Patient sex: M
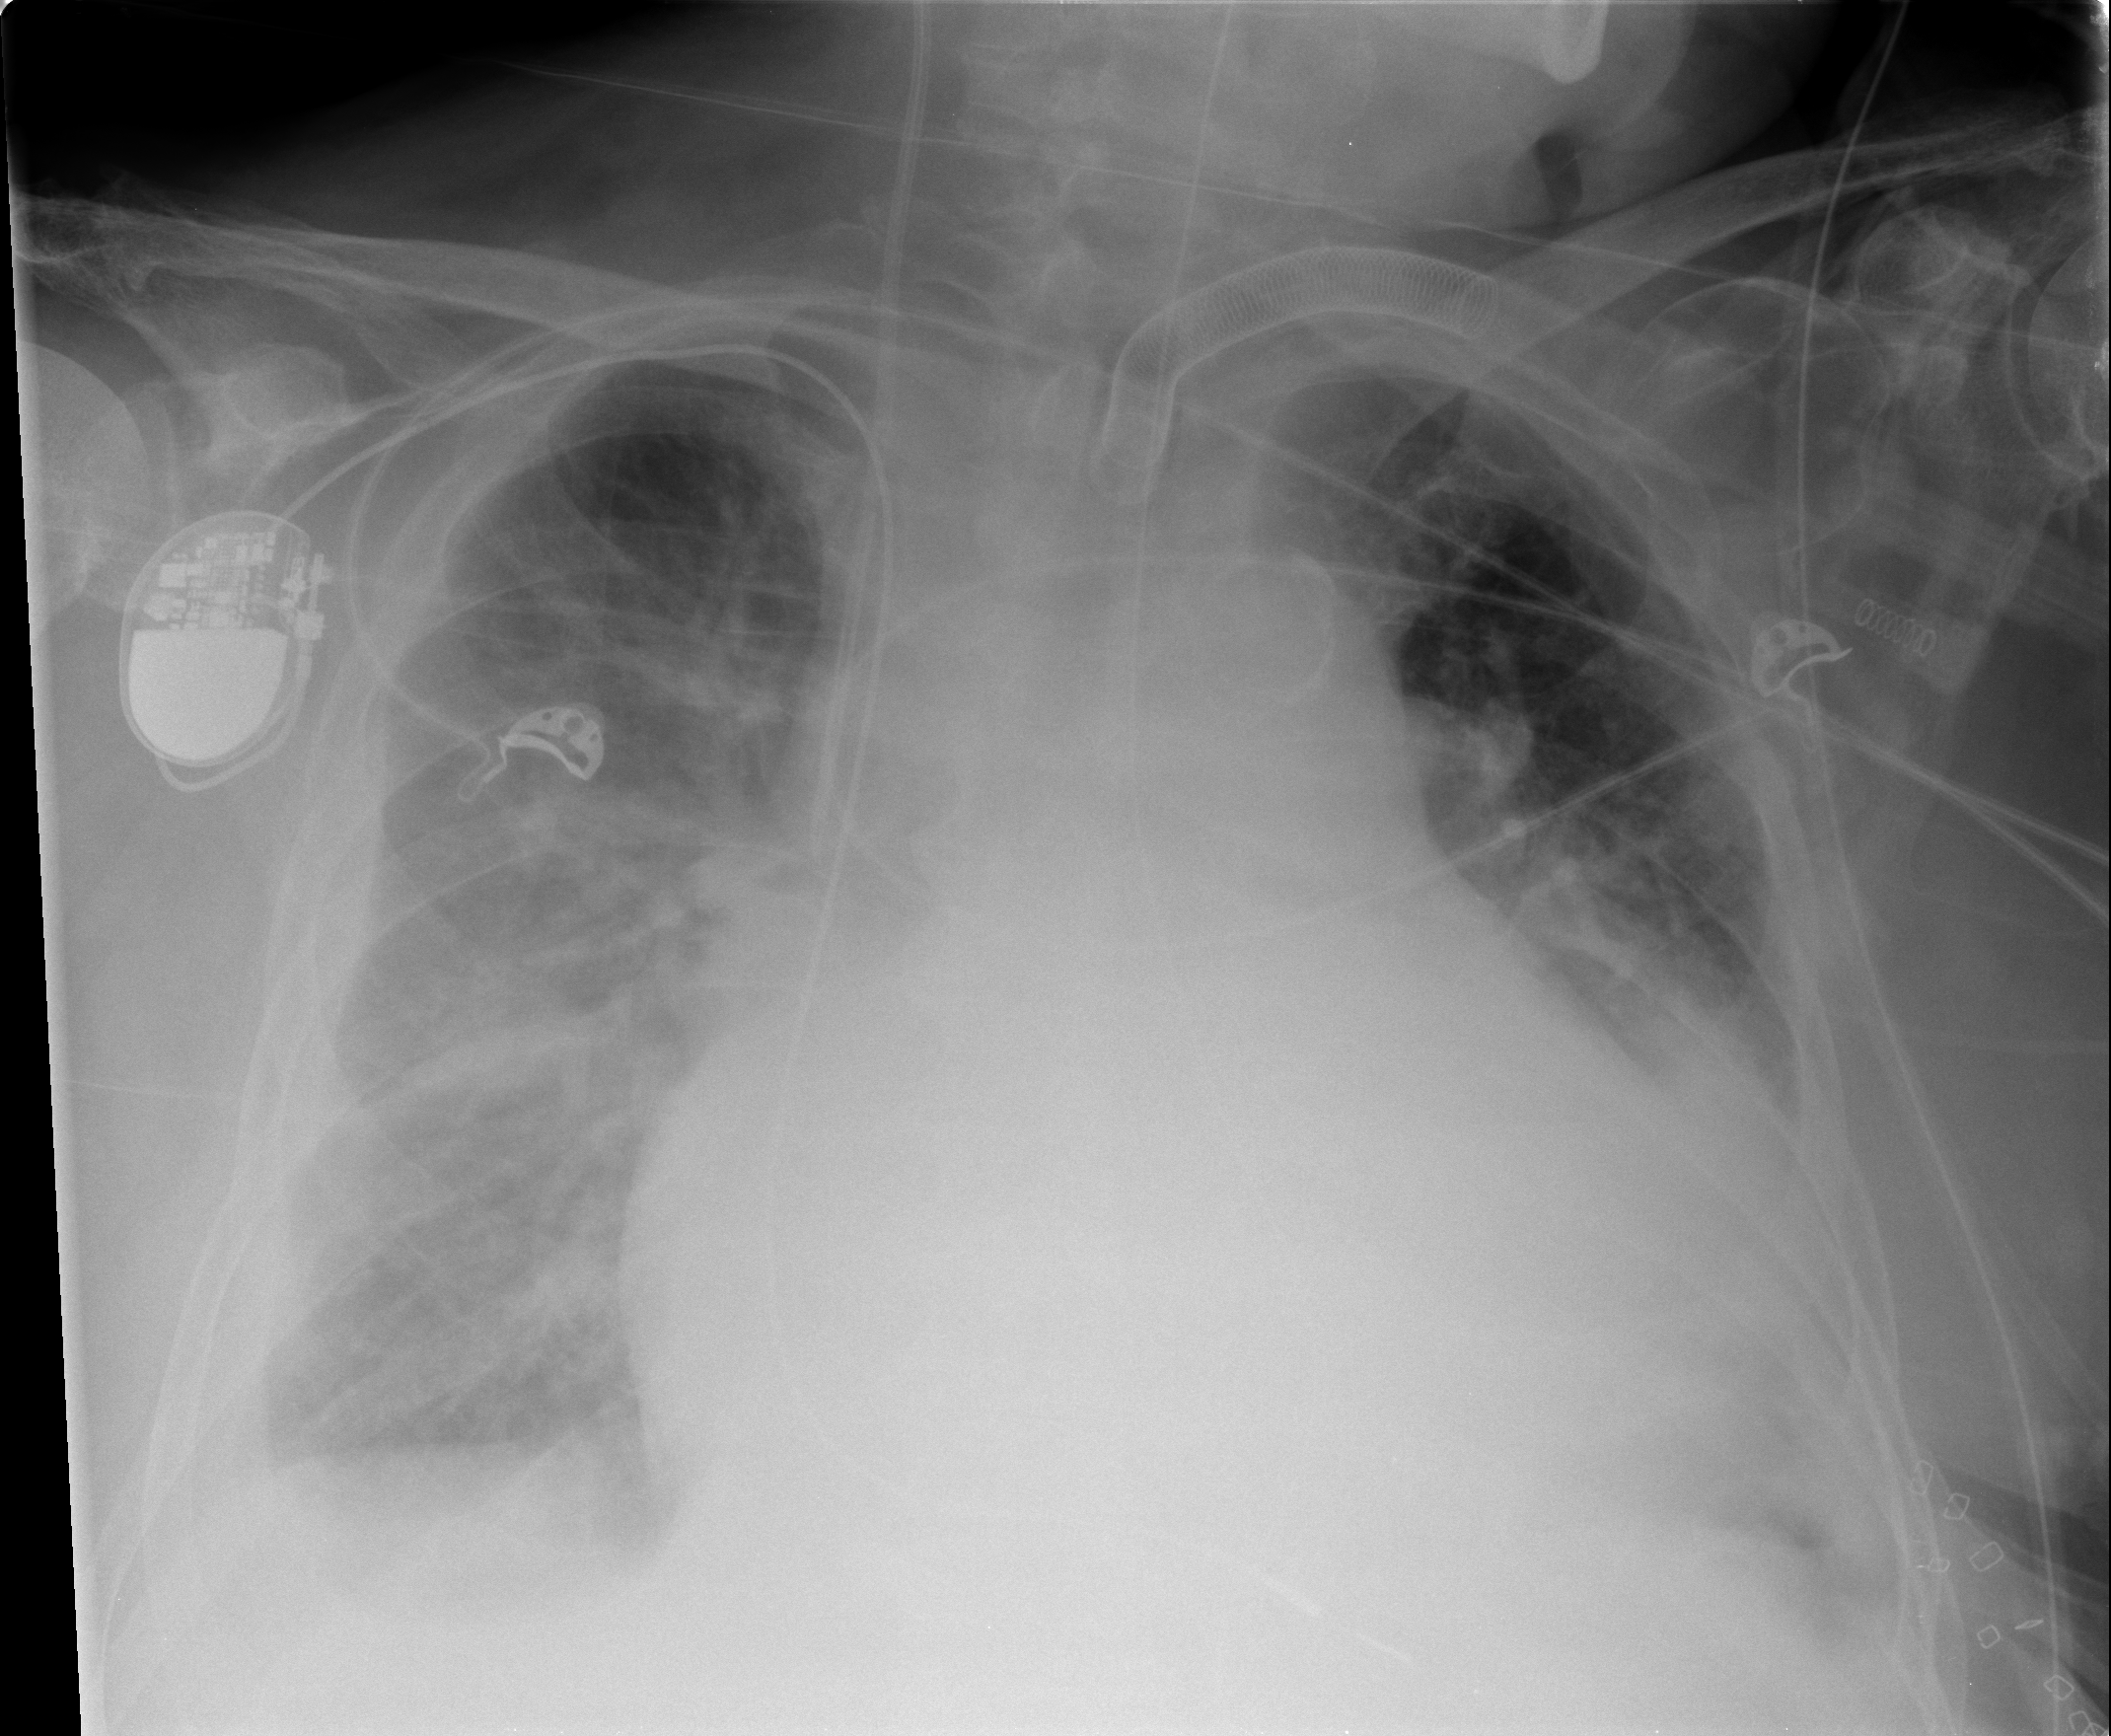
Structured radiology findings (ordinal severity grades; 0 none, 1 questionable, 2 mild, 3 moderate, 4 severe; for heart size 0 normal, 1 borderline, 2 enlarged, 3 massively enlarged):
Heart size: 2
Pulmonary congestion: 2
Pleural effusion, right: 2
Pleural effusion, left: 2
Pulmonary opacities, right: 2
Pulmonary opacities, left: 1
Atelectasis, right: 2
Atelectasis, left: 2